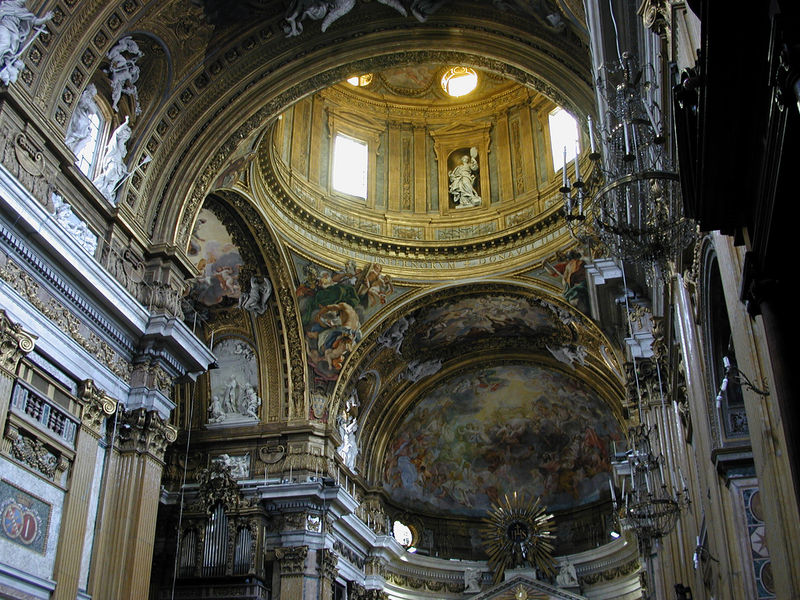
Titel: Vierungskuppel von Il Gesù in Rom
Künstler: Giovanni Battista Gaulli
Standort: Rom, Il Gesù (EU - I - Latium)
Schlagwörter: blau, gemälde, gott, wolken, bunt, fenster, licht, pfeiler, raum, säule, säulen, dach, barock, innenraum, kirche, sonne, figur, gold, decke, kind, gotik, krone, engel, statue, düster, bogen, giebel, kuppel, kerze, kerzen, kronleuchter, leuchter, lüster, stuck, nische, glaube, strahlen, kreise, girlanden, sims, kirchenschiff, orgel, statuen, jesus, apsis, heilige, deckengemälde, fresko, schnecken, putten, maria, kreuzgang, inen, vierung, dekcengemälde